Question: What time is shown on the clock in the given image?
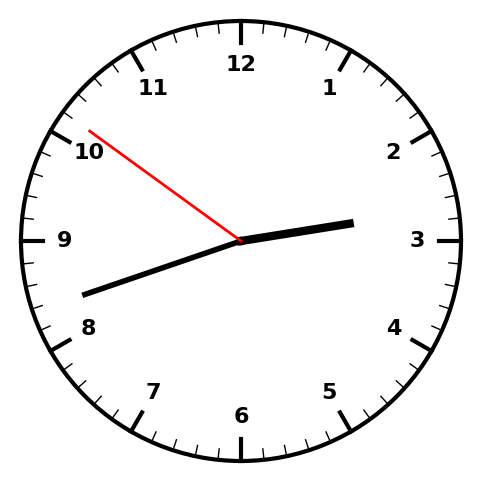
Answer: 02:41:51